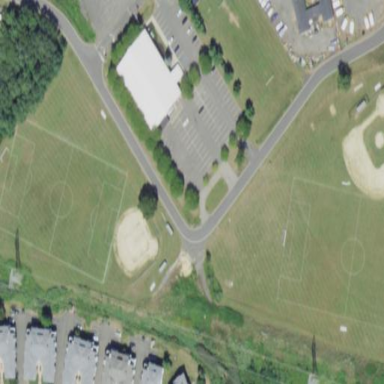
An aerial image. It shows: Recreation ground that serves as park.